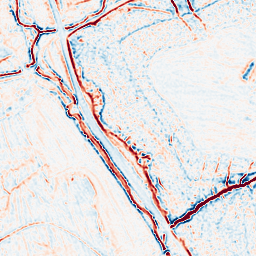
Category: multiscale
Decomposition family: log
Decomposition parameters: sigma: 1
Upsampling method: cubic_mitchell
Upsampling parameters: scale: 8
Upsampling scale: 8